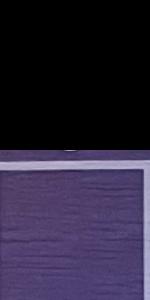
Label: Empty